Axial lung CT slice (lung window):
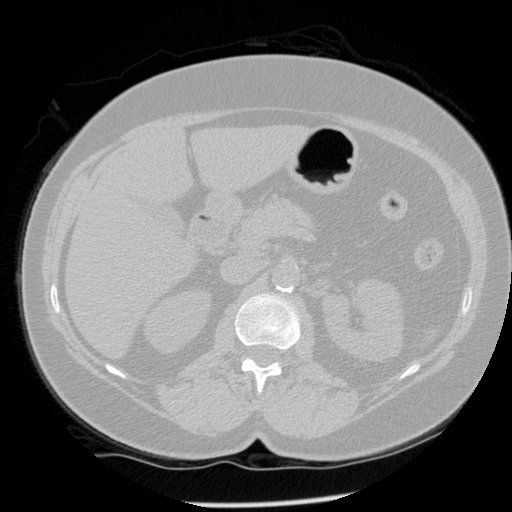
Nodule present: no